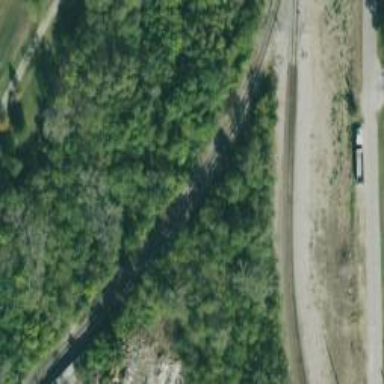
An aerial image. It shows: Railway track.